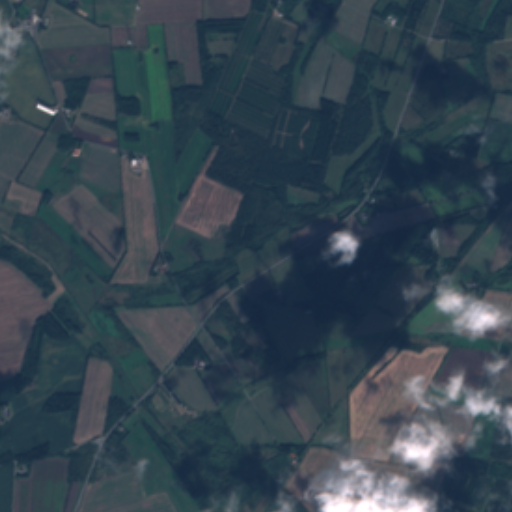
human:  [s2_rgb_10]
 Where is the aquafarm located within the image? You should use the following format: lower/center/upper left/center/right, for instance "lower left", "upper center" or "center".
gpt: The aquafarm is located in the lower left of the image.
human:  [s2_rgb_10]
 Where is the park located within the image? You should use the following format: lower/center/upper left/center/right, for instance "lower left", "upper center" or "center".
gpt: The park is located in the lower left of the image.
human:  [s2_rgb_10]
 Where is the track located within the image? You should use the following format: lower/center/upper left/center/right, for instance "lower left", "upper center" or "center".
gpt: The track is located in the center left of the image.
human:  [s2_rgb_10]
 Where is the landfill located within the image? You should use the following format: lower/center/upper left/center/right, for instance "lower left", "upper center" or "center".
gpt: There is no landfill in the image.